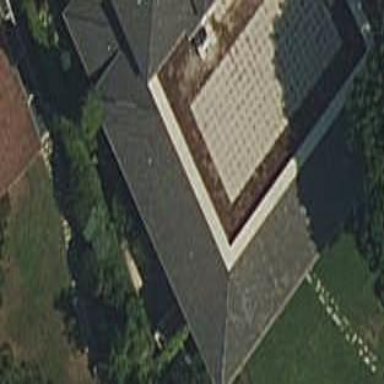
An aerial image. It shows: Part of building.